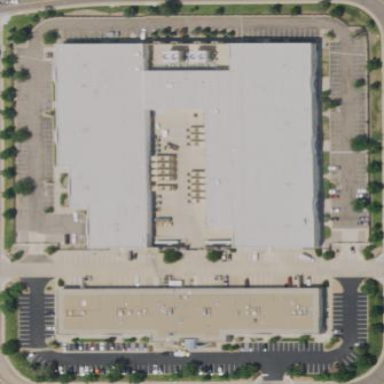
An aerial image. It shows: Commercial area.